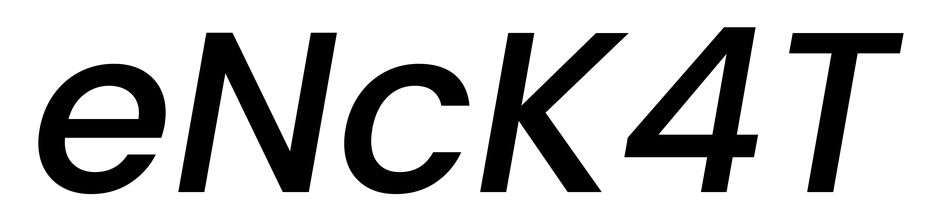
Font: Poppins-MediumItalic